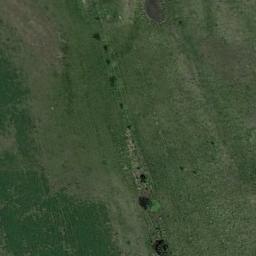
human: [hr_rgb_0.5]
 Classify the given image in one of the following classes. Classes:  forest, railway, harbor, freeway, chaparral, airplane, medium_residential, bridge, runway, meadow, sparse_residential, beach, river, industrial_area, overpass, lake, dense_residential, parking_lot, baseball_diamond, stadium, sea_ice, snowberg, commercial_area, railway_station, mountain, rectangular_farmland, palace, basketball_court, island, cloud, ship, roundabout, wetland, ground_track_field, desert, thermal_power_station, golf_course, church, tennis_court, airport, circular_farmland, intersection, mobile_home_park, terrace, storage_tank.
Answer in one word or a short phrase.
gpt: meadow